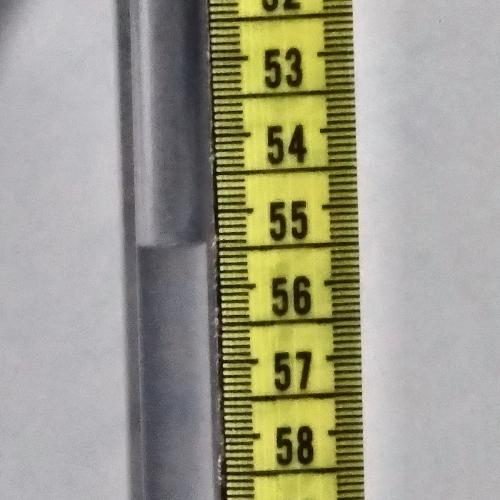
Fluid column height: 55.4 cm